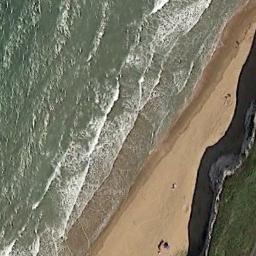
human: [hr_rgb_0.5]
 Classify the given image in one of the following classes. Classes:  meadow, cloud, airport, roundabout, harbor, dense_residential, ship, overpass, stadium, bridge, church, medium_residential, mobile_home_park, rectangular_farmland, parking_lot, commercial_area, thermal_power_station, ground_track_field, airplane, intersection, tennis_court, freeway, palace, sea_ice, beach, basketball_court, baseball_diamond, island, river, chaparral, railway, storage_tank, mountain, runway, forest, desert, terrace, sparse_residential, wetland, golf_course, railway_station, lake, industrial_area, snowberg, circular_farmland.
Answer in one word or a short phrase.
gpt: beach